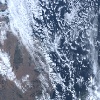
Label: cloud